Question: I have set the three image for the @2x @Retina 4 and @3x.

When i run the app i got the following result.
1. iPhone 4s : twitter image
2. iPhone 5 : Google image
3. iPhone 6+ : facebook image.
4. iPhone 6 : twitter image
everything is good. but when I run on the its taking the image but it should take the image.
Is this bug of xcode?
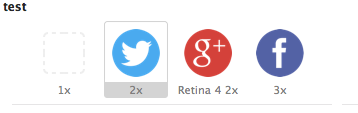
Answer: This is ridiculous from apple.
There is no any specific place where you can put the iPhone 6 images. you have to do with the condition.